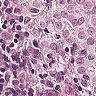
Metastatic tissue present: yes